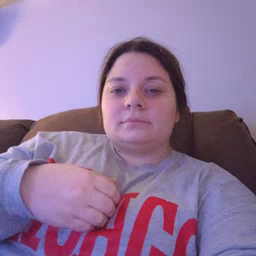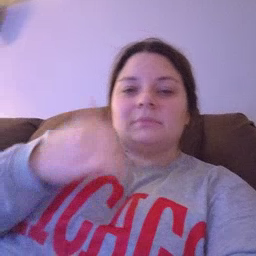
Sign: yellow